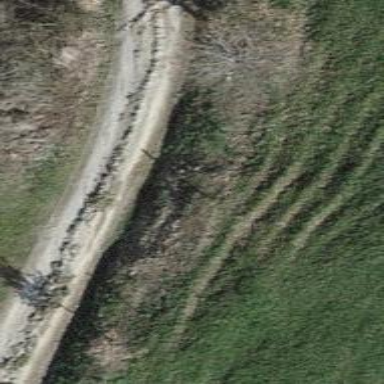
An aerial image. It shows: Hedge barrier.